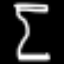
Label: hourglass